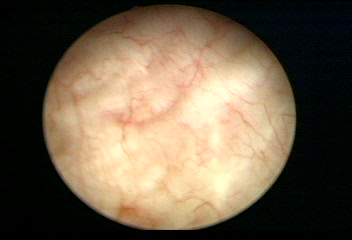
Modality: WLC
Class: Normal mucosa
Bladder cancer association: No